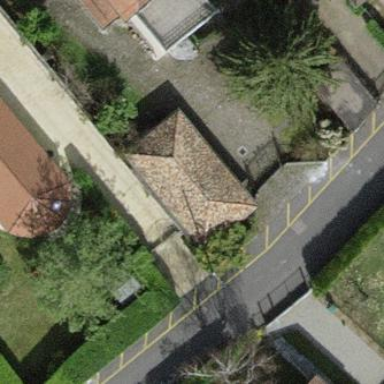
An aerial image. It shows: View of roof of building.